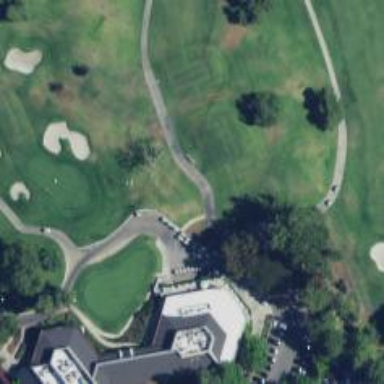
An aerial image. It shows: Service road used as golf cart path.